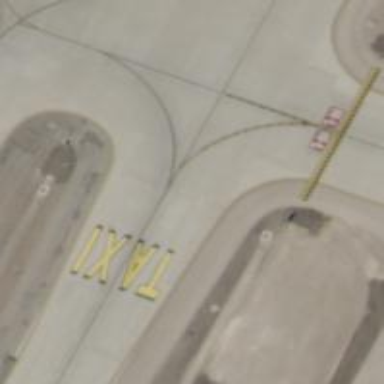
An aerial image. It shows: View of taxiway at the airport.